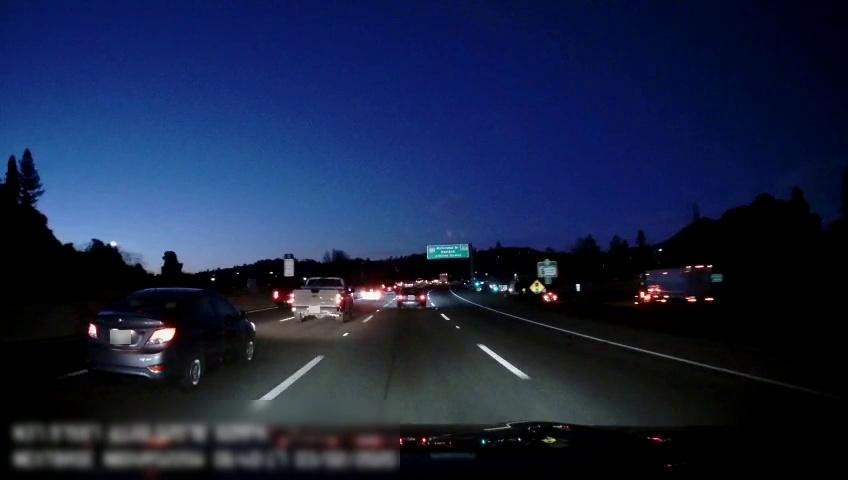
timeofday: Night
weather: Other
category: Drivable Space
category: Vehicles | Car
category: Vehicles | SUV
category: Vehicles | Car
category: Vehicles | Truck
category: Vehicles | Truck
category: Vehicles | Car
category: Vehicles | Truck
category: Vehicles | SUV
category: Vehicles | Truck
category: Lanes | Alternate Lane
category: Lanes | Alternate Lane
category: Lanes | Current Lane
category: Lanes | Current Lane
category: Lanes | Alternate Lane
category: Traffic | Signs
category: Traffic | Signs
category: Traffic | Signs
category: Traffic | Signs